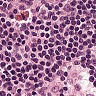
Metastatic tissue present: no